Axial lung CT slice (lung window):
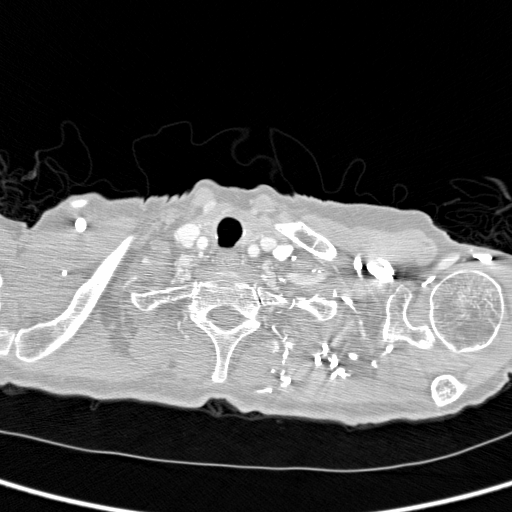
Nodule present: no